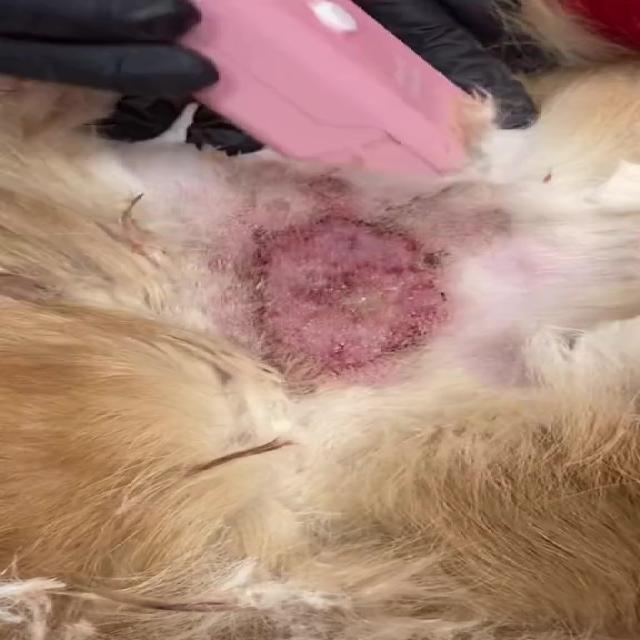
Canine dermatitis — inflammation of the skin presenting with erythema, pruritus, papules, and excoriation. May be allergic, contact, or atopic in origin.